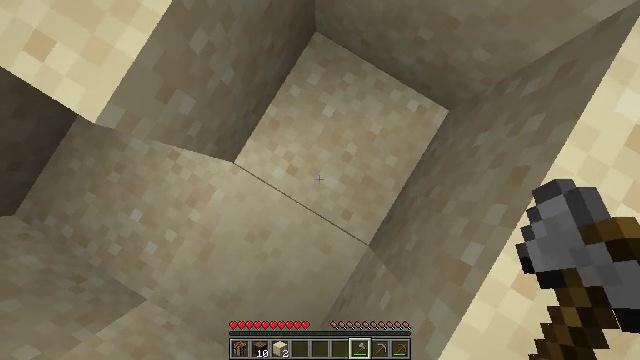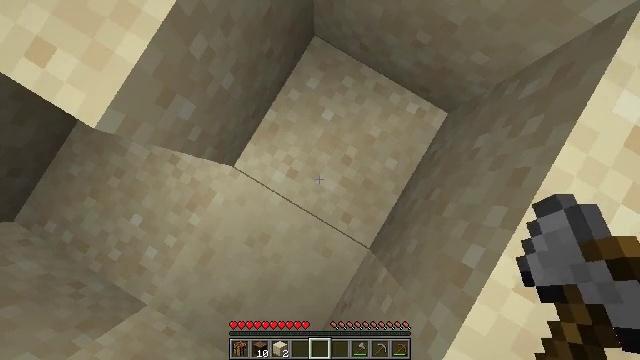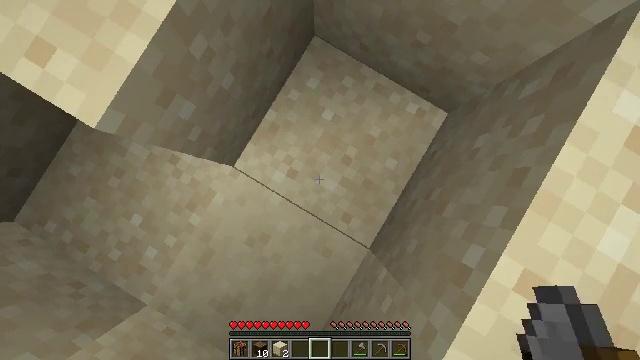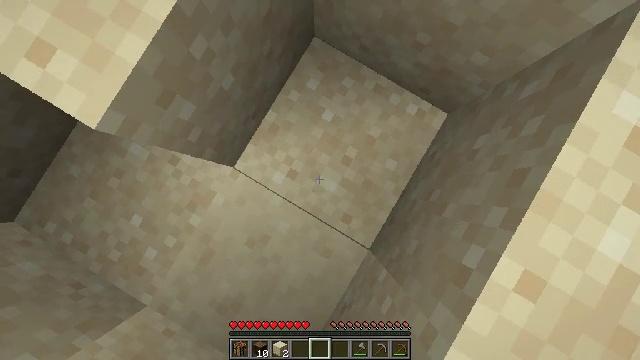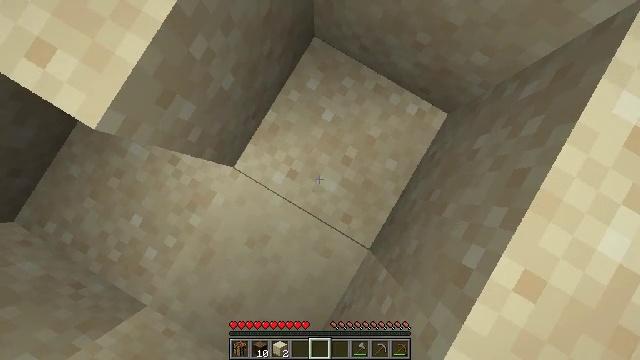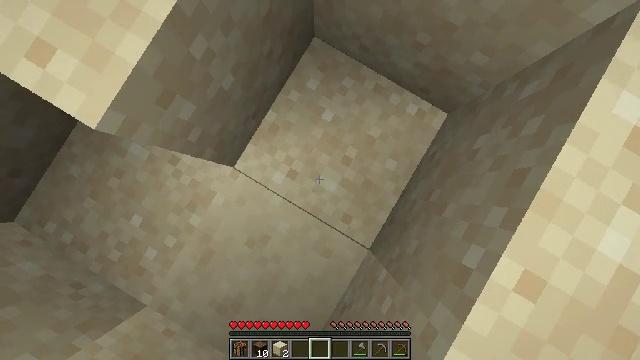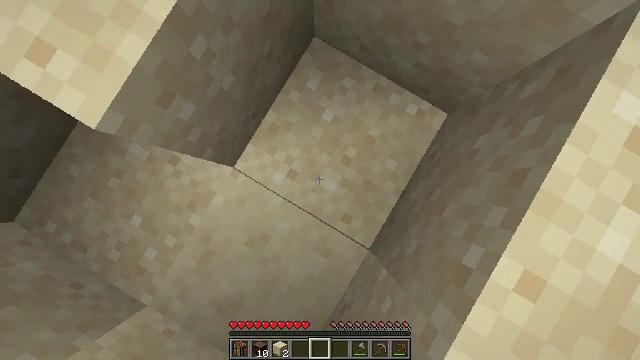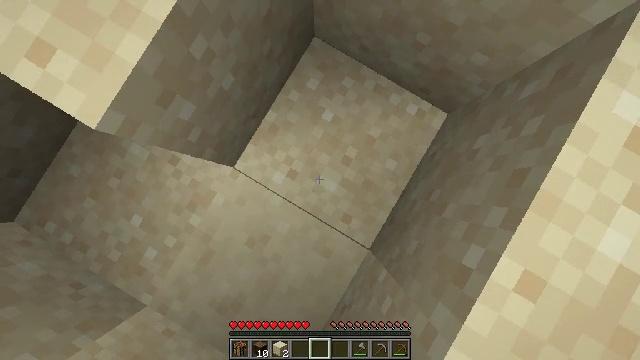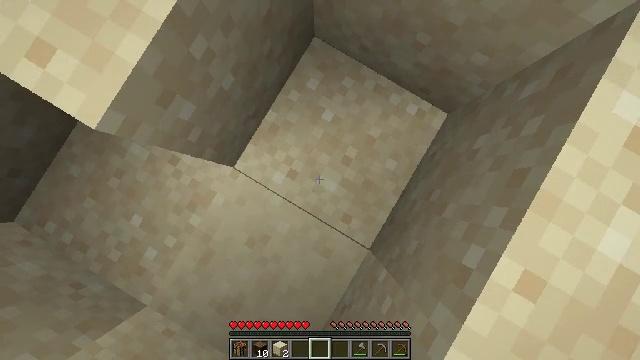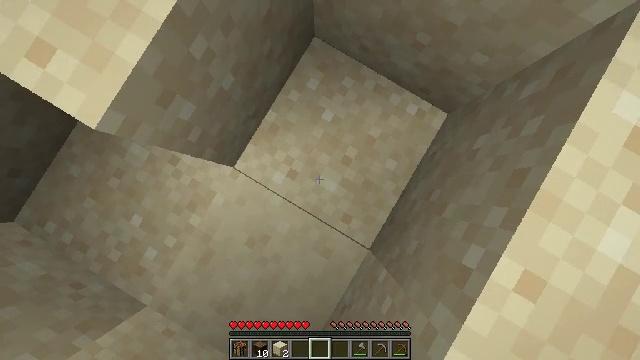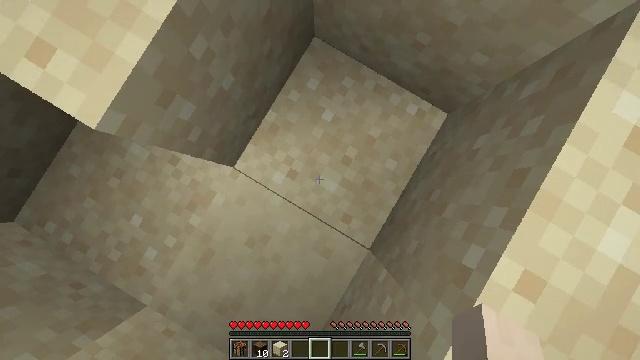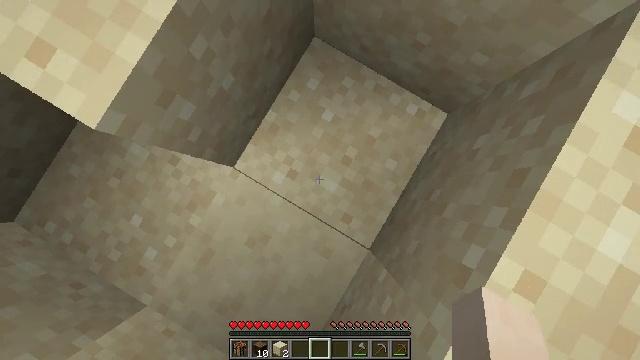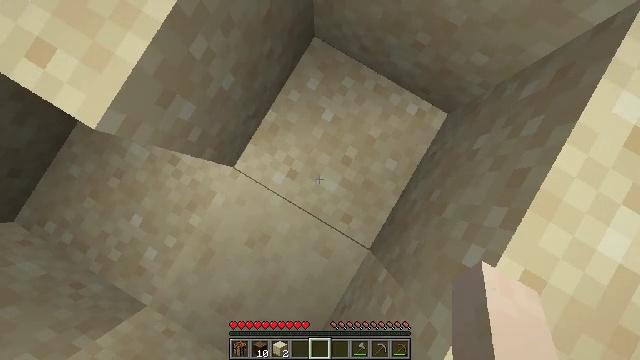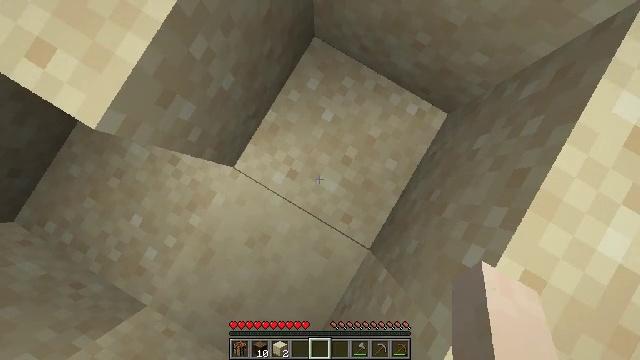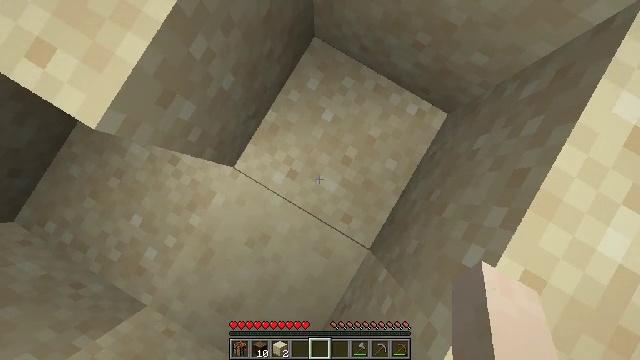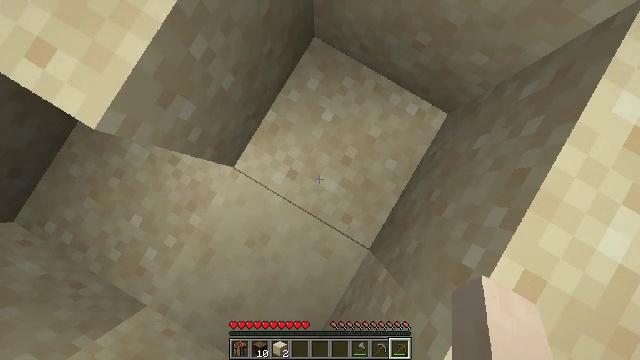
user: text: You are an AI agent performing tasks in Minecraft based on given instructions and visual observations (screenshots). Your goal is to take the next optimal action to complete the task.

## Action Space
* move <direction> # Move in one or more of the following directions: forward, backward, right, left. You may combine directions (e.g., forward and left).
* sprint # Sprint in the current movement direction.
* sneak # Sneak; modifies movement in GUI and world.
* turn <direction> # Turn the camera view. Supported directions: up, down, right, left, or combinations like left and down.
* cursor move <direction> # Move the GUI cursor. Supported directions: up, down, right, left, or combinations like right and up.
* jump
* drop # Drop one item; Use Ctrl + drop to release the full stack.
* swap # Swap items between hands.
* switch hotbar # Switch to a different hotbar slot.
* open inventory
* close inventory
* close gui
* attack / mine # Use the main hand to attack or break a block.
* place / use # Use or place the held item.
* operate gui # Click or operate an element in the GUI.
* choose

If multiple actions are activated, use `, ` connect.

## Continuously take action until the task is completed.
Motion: motion action
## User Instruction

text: Break the sand block.
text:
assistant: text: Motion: switch to hotbar 5
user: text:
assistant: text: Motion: switch to hotbar 5
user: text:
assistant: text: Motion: switch to hotbar 5
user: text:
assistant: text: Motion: switch to hotbar 5
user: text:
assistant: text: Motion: no_op
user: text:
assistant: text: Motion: no_op
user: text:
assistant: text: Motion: no_op
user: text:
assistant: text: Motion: no_op
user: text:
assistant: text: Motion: no_op
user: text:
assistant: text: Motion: no_op
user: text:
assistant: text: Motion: no_op
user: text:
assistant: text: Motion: no_op
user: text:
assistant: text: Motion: no_op
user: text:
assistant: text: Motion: no_op
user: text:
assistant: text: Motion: switch to hotbar 9
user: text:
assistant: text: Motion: switch to hotbar 9
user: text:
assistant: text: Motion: switch to hotbar 9
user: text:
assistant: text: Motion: switch to hotbar 9
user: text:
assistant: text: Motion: no_op
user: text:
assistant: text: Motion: turn right and up
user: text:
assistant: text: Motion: turn right and up
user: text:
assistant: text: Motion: turn right and up
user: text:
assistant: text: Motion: attack / mine
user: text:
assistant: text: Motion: attack / mine
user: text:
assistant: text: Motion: attack / mine
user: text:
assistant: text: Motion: attack / mine
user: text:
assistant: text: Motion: attack / mine
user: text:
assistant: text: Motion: attack / mine
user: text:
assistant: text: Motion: turn right and down, attack / mine
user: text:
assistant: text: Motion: attack / mine